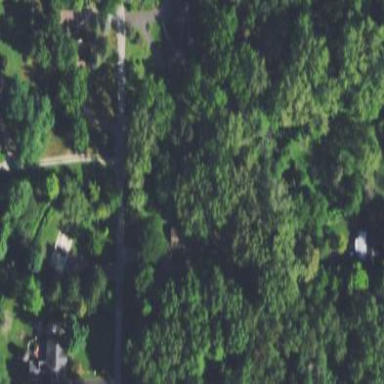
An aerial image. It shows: Beautiful woodland area.